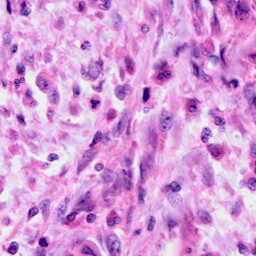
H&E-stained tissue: Cervix